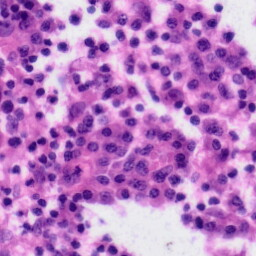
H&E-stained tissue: Tonsil